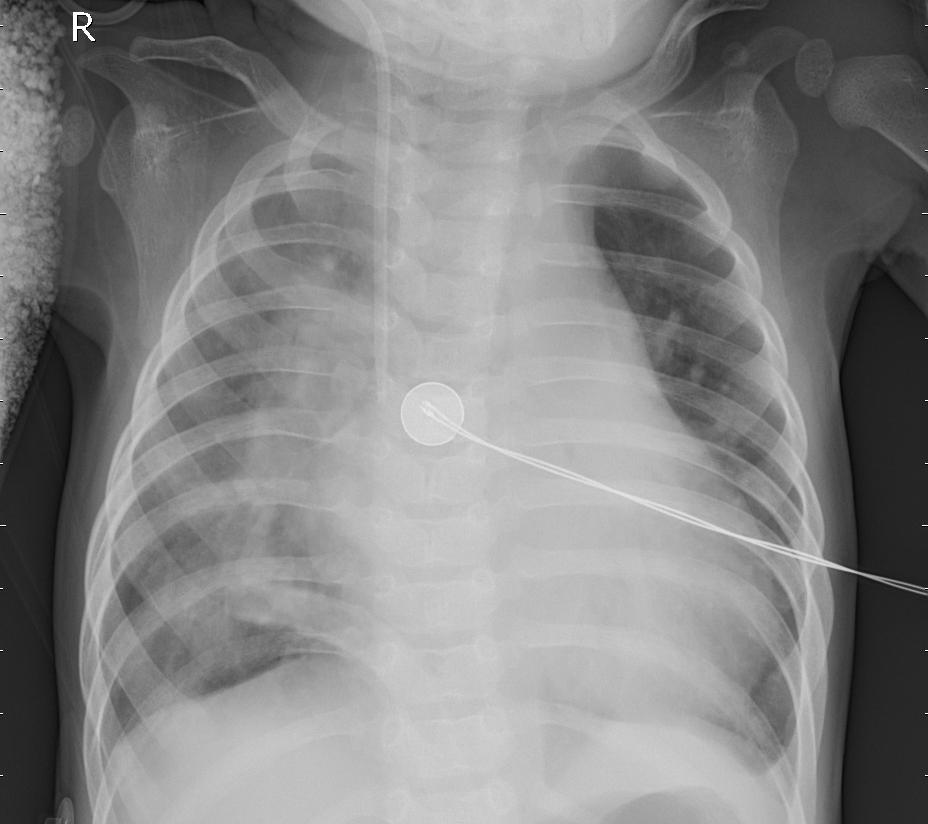
Diagnosis: PNEUMONIA